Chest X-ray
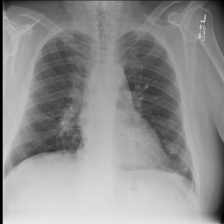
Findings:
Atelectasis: negative
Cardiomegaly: negative
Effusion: negative
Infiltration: negative
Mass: negative
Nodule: negative
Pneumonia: negative
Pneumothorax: negative
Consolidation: negative
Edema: negative
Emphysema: negative
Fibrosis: negative
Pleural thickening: negative
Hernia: negative